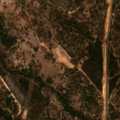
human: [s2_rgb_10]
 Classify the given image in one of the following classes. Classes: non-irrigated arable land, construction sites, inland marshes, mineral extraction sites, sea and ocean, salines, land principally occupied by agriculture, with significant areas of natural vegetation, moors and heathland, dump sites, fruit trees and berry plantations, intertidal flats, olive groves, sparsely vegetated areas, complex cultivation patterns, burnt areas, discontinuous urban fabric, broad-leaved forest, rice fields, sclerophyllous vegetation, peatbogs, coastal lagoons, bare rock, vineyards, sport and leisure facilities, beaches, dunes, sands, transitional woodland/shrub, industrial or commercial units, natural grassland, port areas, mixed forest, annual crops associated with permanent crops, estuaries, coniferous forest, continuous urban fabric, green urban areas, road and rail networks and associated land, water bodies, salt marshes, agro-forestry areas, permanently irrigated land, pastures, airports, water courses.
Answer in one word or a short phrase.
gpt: agro-forestry areas, coniferous forest, mixed forest, transitional woodland/shrub